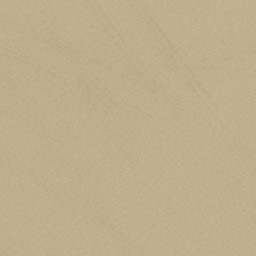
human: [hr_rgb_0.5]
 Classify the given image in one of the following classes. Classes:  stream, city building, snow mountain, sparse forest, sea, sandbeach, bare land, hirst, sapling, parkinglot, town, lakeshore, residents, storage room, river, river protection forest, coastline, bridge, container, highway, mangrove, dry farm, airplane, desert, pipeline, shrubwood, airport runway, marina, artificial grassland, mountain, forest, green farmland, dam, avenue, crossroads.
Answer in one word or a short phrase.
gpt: desert